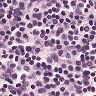
Metastatic tissue present: no